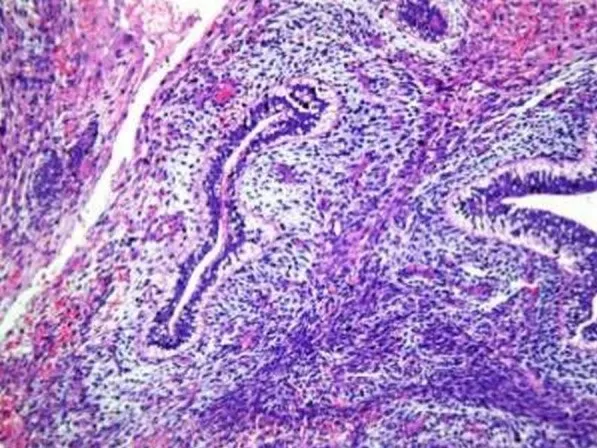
Yolk sac elements.
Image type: pathology (h&e)